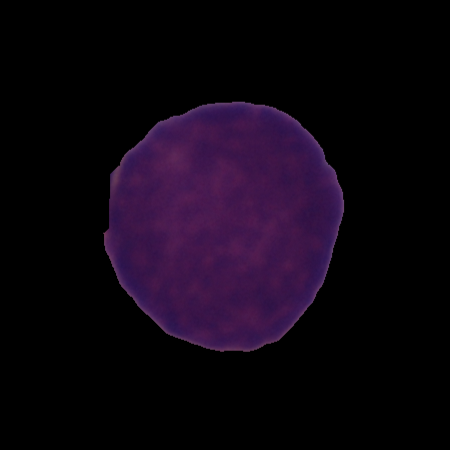
Label: cancer